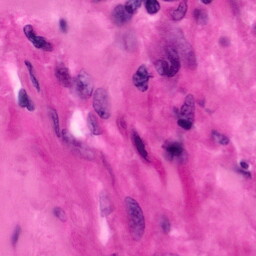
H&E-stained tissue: Pancreatic